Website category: sports
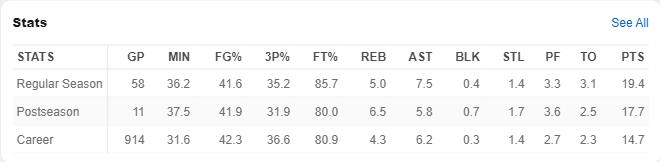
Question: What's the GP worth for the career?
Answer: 914

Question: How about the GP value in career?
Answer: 914

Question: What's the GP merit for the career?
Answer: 914

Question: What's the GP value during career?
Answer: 914

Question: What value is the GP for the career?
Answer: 914

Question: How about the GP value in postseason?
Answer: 11

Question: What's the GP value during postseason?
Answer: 11

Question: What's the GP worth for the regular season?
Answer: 58

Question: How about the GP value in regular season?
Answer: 58

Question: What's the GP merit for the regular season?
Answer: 58

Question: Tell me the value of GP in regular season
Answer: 58

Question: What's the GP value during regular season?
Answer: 58

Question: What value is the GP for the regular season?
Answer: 58

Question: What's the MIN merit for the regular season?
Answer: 36.2

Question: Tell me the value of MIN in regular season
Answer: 36.2

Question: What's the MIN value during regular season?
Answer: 36.2

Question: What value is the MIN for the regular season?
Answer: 36.2

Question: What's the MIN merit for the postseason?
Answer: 37.5

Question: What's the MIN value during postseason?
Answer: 37.5

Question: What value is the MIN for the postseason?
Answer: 37.5

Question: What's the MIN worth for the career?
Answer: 31.6

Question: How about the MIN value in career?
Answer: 31.6

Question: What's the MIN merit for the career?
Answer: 31.6

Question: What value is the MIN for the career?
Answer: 31.6

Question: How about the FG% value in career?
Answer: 42.3

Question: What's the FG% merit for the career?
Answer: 42.3

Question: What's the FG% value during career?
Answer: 42.3

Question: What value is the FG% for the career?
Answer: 42.3

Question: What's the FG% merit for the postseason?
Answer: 41.9

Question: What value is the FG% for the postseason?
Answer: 41.9

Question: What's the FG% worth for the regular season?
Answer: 41.6

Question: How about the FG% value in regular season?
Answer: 41.6

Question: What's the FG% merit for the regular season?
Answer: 41.6

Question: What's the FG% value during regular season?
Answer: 41.6

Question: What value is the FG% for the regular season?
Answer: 41.6

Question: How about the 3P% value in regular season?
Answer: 35.2

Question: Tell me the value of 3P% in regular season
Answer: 35.2

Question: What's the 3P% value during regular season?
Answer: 35.2

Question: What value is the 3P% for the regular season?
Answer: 35.2

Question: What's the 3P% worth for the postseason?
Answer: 31.9

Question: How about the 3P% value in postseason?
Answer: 31.9

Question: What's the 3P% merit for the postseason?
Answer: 31.9

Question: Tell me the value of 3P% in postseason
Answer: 31.9

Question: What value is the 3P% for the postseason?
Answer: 31.9

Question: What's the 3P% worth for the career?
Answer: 36.6

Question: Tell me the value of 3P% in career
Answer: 36.6

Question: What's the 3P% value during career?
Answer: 36.6

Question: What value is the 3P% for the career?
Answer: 36.6

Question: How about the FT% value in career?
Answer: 80.9

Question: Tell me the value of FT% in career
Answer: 80.9

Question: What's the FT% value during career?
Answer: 80.9

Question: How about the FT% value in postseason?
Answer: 80.0

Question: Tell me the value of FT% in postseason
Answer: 80.0

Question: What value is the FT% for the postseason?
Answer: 80.0

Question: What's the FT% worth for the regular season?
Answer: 85.7

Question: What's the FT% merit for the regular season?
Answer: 85.7

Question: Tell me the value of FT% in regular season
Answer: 85.7

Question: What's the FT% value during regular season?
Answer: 85.7

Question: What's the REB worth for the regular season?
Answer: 5.0

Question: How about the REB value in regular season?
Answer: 5.0

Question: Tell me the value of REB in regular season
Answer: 5.0

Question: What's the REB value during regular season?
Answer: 5.0

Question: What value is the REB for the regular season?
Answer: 5.0

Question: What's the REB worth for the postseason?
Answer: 6.5